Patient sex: M
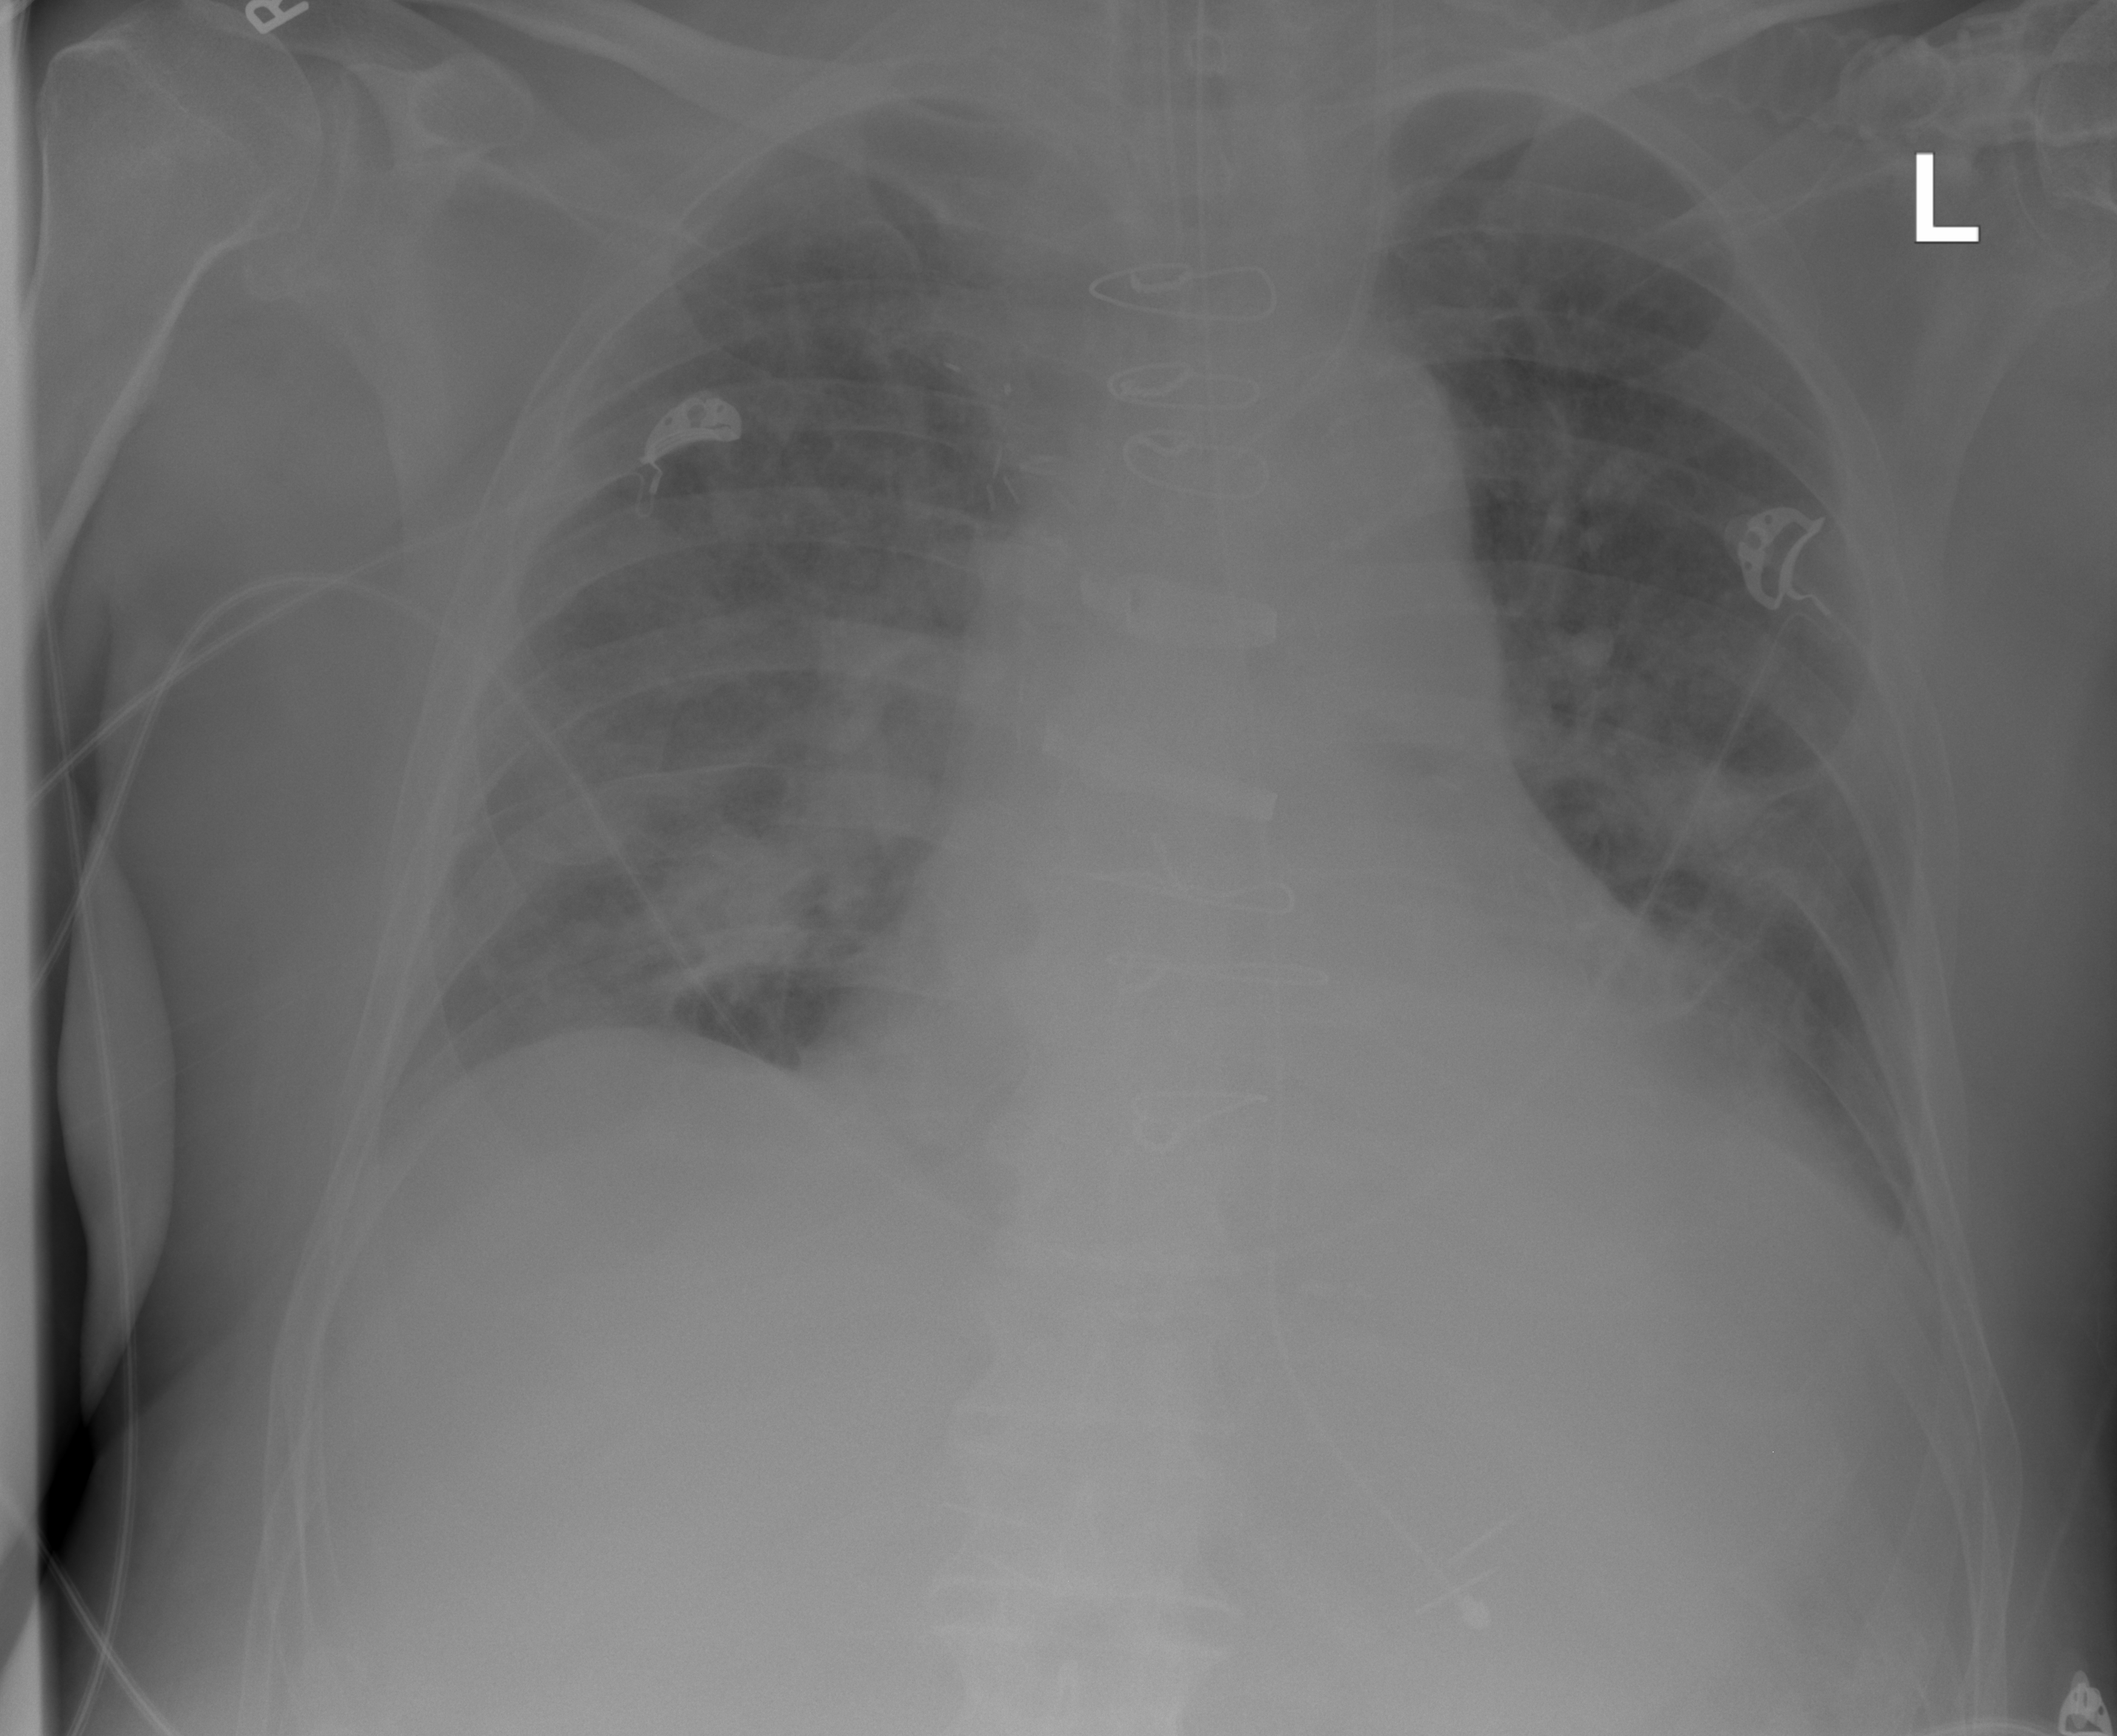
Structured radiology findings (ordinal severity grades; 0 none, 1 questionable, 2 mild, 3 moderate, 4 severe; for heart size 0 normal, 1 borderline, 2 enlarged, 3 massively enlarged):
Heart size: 2
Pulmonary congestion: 1
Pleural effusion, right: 1
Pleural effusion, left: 1
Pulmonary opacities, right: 3
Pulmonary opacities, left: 3
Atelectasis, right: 2
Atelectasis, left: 2